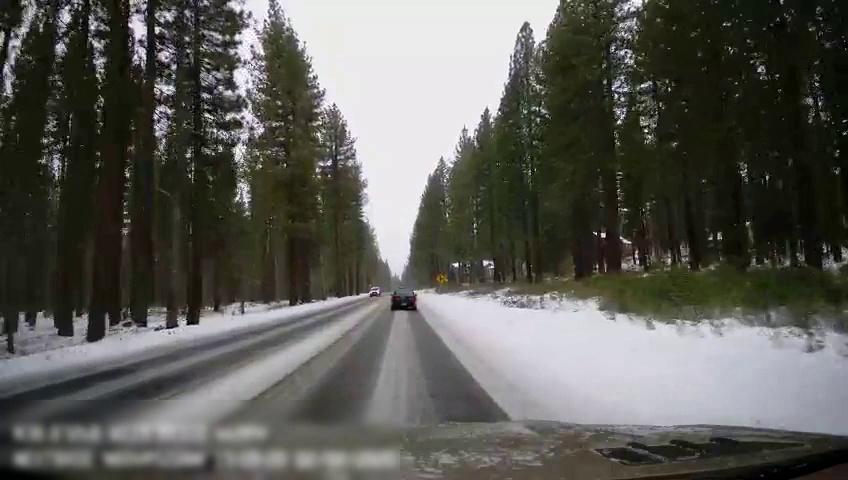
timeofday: Day
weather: Snowy
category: Drivable Space
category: Vehicles | SUV
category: Vehicles | Car
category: Lanes | Current Lane
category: Traffic | Signs